Question: I have a parent with text in it. Inside the parent, I want to float a child right, but also OVER the top of the text in the parent. Like this:

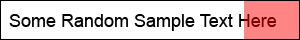
Answer: Something like this?
'''
.wrapper {
position: relative;
display: inline-block;
padding: 10px;
}
.overlay {
position: absolute;
right: 0;
top: 0;
bottom: 0;
background: red;
opacity: 0.5;
width: 35px;
}
'''
'''
<div class="wrapper">
Some Random Sample Text Here<div class="overlay"></div>
</div>
'''